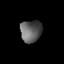
Tissue: lung
Cell type: Epithelial cells
Senescence score: 0.5818
Nuclear area (px): 457
Mean DAPI intensity: 96.046